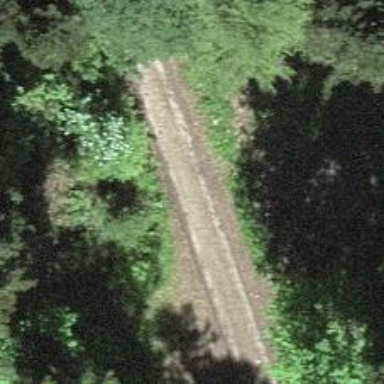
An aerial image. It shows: Track with grade 2 tracktype.